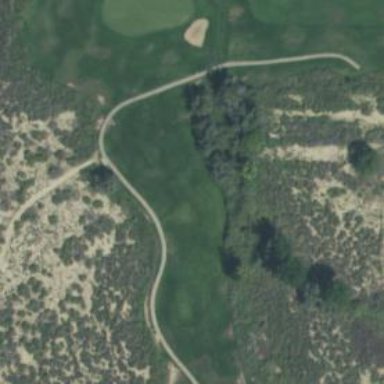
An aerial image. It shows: Golf tee.